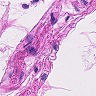
Metastatic tissue present: no